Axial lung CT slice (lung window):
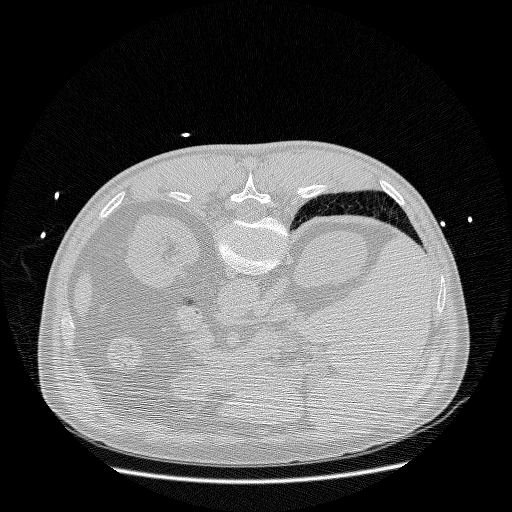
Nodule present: no